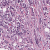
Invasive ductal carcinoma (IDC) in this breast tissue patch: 1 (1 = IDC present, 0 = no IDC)